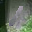
Label: 1